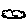
Label: cloud